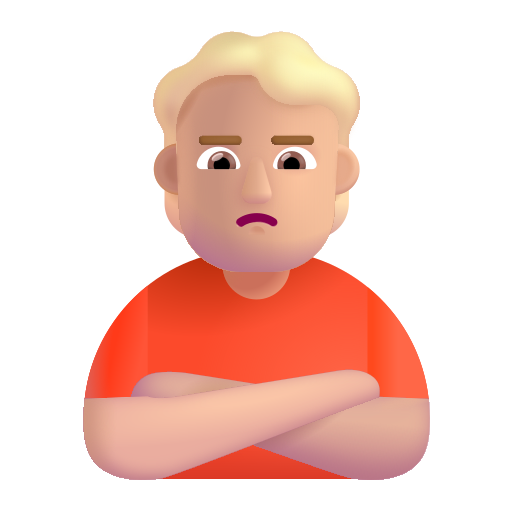
person pouting color  light